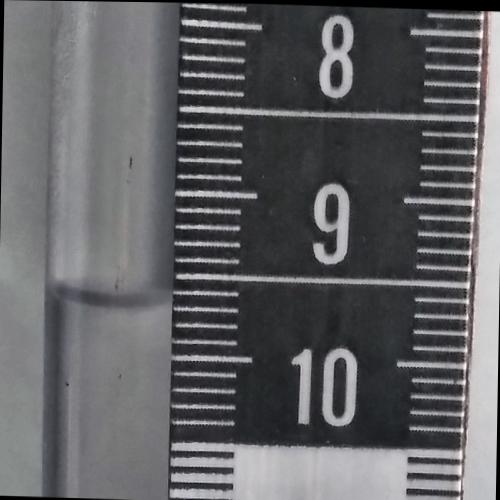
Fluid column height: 9.7 cm